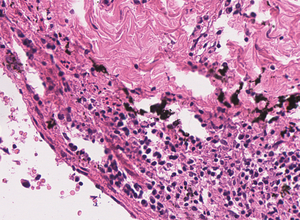
Tumor epithelial tissue: no
Tumor-associated stroma tissue: yes
Normal tissue: no